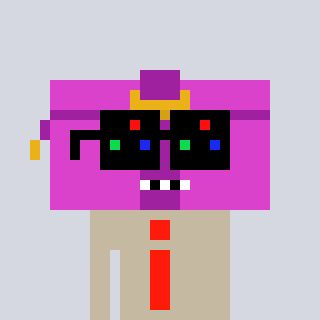
a pixel art character with square black sunglasses, a clutch-shaped head and a bege-colored body on a cool background